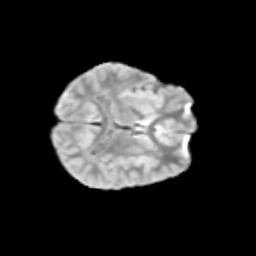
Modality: T2w
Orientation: axial
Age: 11
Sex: male
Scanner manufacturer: siemens
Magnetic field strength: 3 T
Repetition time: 3.8 s
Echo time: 0.07 s